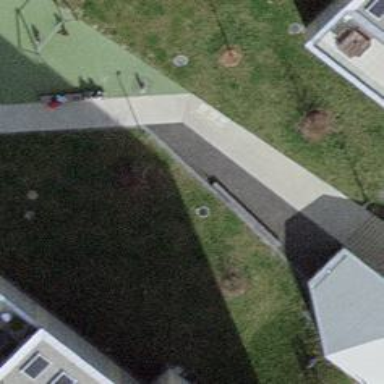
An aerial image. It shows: Bench for seating.